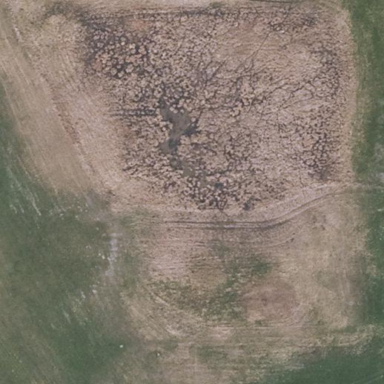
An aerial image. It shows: Wetland area characterized by wet meadow.